Question: i want my progressbar at the center of the sreen. i already tried...
'''
setLocationRelativeTo(null);
'''
but when i run the program it didnt work. somehow it is not in the middle of the screen. Please help me. See image.

'''
public class progressbar extends JFrame {
private JProgressBar jp;
private Timer t;
int i = 0;
public progressbar() {
setTitle("Loading...");
setDefaultCloseOperation(EXIT_ON_CLOSE);
getContentPane().setLayout(new GridBagLayout());
setLocationRelativeTo(null);
setUndecorated(true);
setVisible(true);
jp = new JProgressBar();
// Paint the percent complete on progress bar
jp.setStringPainted(true);
jp.setPreferredSize(new Dimension(500, 30));
jp.setMinimum(0);
jp.setMaximum(1000);
getContentPane().add(jp);
pack();
// Create a timer that executes for every 2 millisec
t = new Timer(2, new ActionListener() {
public void actionPerformed(ActionEvent ae) {
jp.setValue(i++);
if (i == 1000) {
t.stop();
setVisible(false);
loginInterface l = new loginInterface();
l.txtUser.requestFocus();
}
}
});
// Start the timer
t.start();
}
'''
The GridBagConstraints
Anchor is Center, Grid Height 1, Grid Width 1, Grid X -1, Grid Y - 1
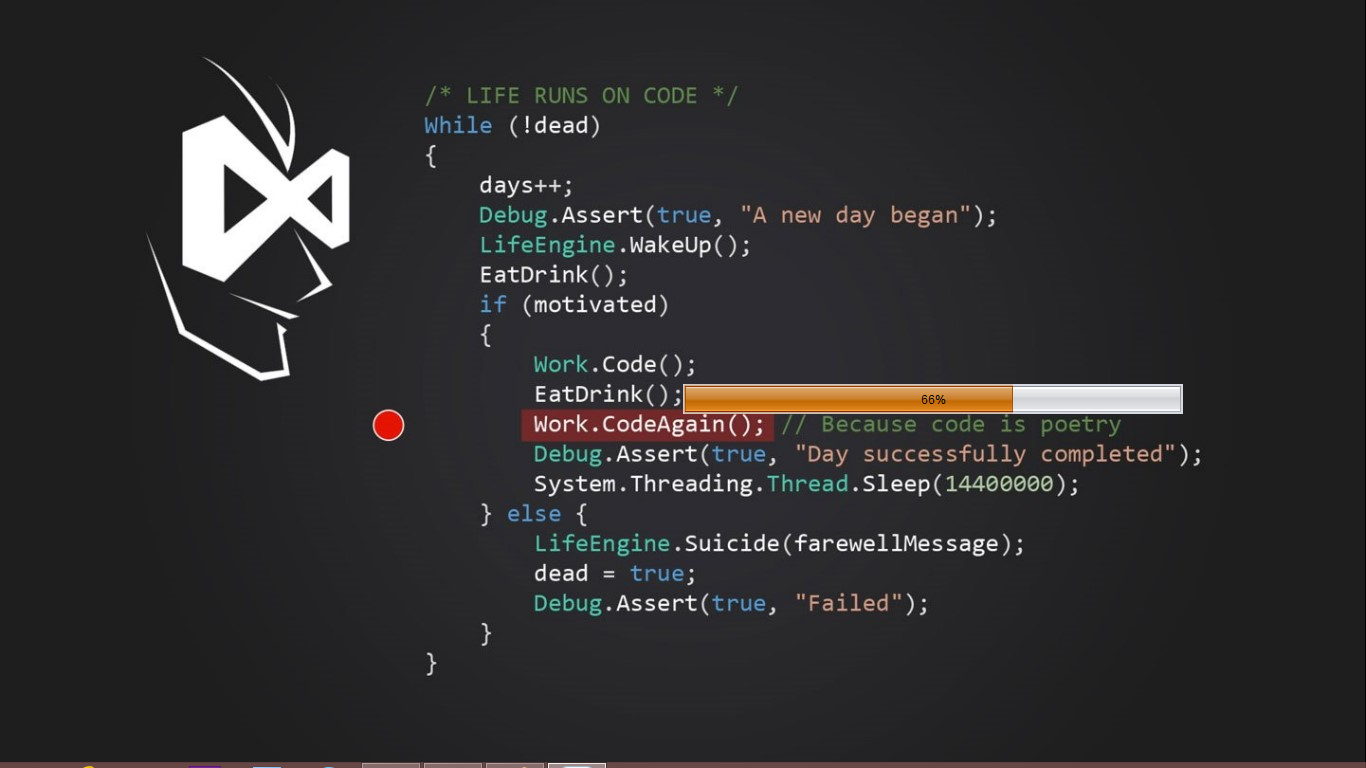
Answer: You need to create GridBagConstraints and define anchor (among others like x_weight) to center in GridBagLayout
Then add the component to the layout like this
'''
GridBagLayout layout = new GridBagLayout();
GridBagConstraints cons = new GridBagConstraints();
//set the constraints properties
layout.addLayoutComponent(JProgressBar, cons);
'''
then
'''
setLayout(layout)
'''